Field crop: maize
Growth stage: 2
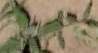
Species: atriplex